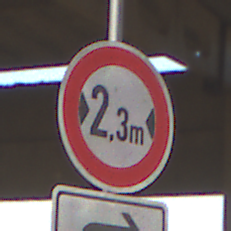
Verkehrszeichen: TatsaechlicheBreite2Komma3
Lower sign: RichtungsangabeDurchPfeile5
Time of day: SunriseSunset
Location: Roofed (Suburban)
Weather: Clear
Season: NotSpecified
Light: Natural